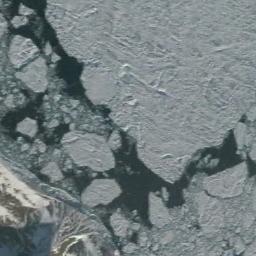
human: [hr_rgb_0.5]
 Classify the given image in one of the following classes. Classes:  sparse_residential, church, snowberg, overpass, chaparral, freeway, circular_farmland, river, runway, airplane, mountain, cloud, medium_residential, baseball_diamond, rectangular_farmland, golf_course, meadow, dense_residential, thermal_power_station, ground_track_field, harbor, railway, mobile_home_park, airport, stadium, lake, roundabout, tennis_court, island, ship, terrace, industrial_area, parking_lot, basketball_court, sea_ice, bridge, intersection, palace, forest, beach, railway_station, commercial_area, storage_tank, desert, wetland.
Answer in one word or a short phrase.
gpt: sea_ice